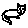
Label: cat